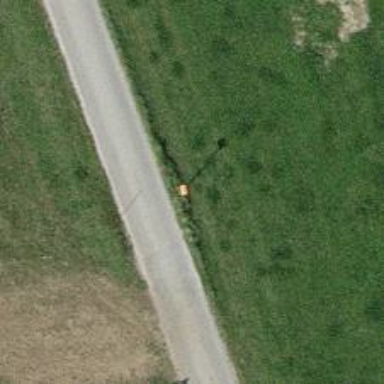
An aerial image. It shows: Pole with roof-covered pipeline marker.